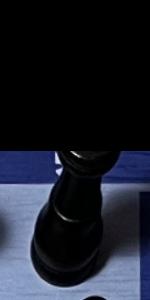
Label: King_Black